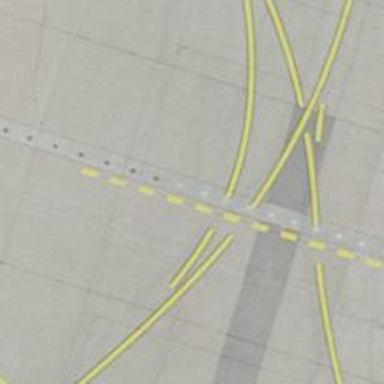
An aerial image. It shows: View of taxiway at the airport.